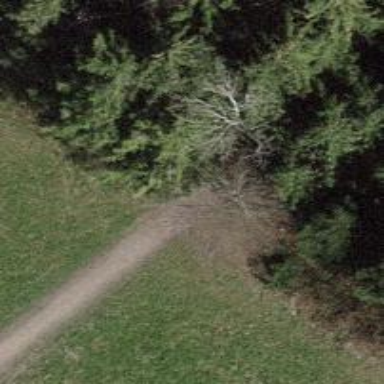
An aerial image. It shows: Paved path.